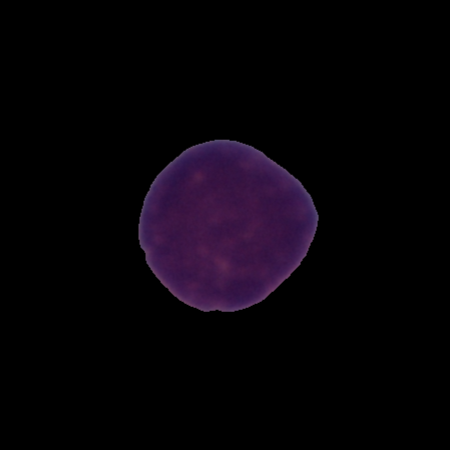
Label: healthy